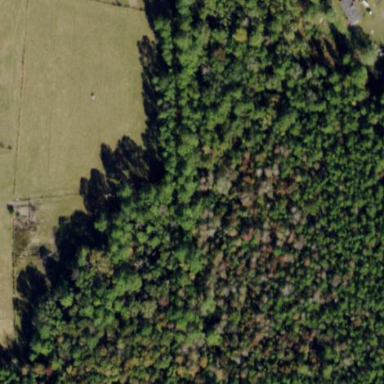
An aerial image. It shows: Mixed woodland with various types of leaves.